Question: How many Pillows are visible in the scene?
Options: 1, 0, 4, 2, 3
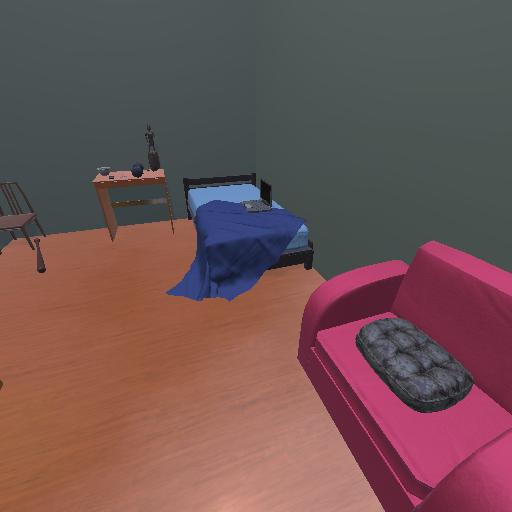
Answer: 1